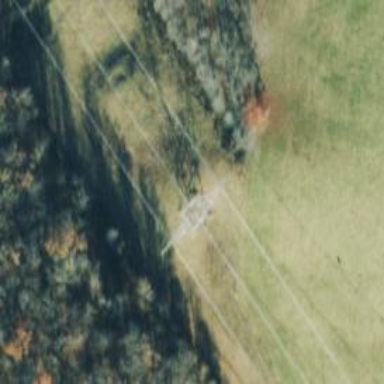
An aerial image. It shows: Lattice structure tower used for power distribution.